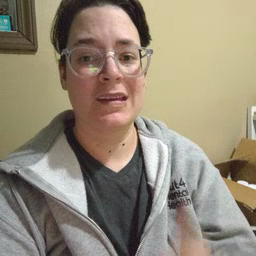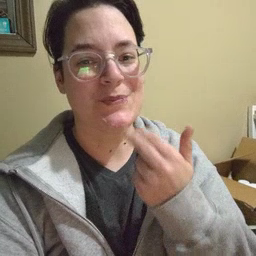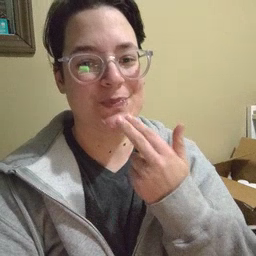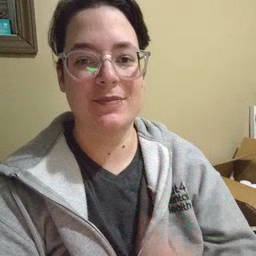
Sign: cute